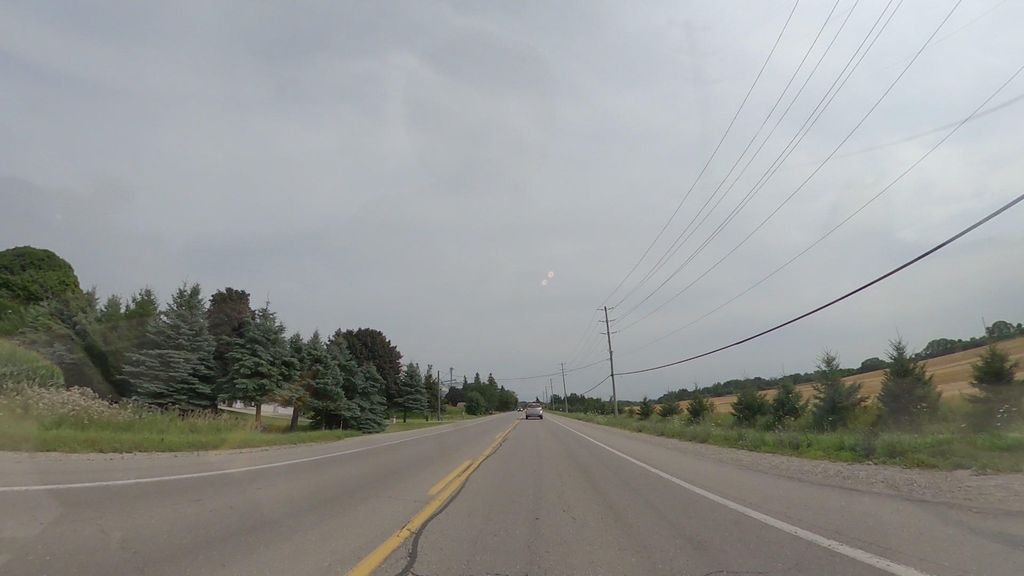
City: kitchener-waterloo